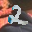
Label: 2